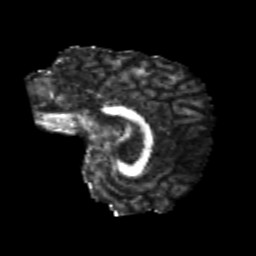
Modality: FA
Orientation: sagittal
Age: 21
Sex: male
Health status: healthy
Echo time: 0.074 s